Chest X-ray:
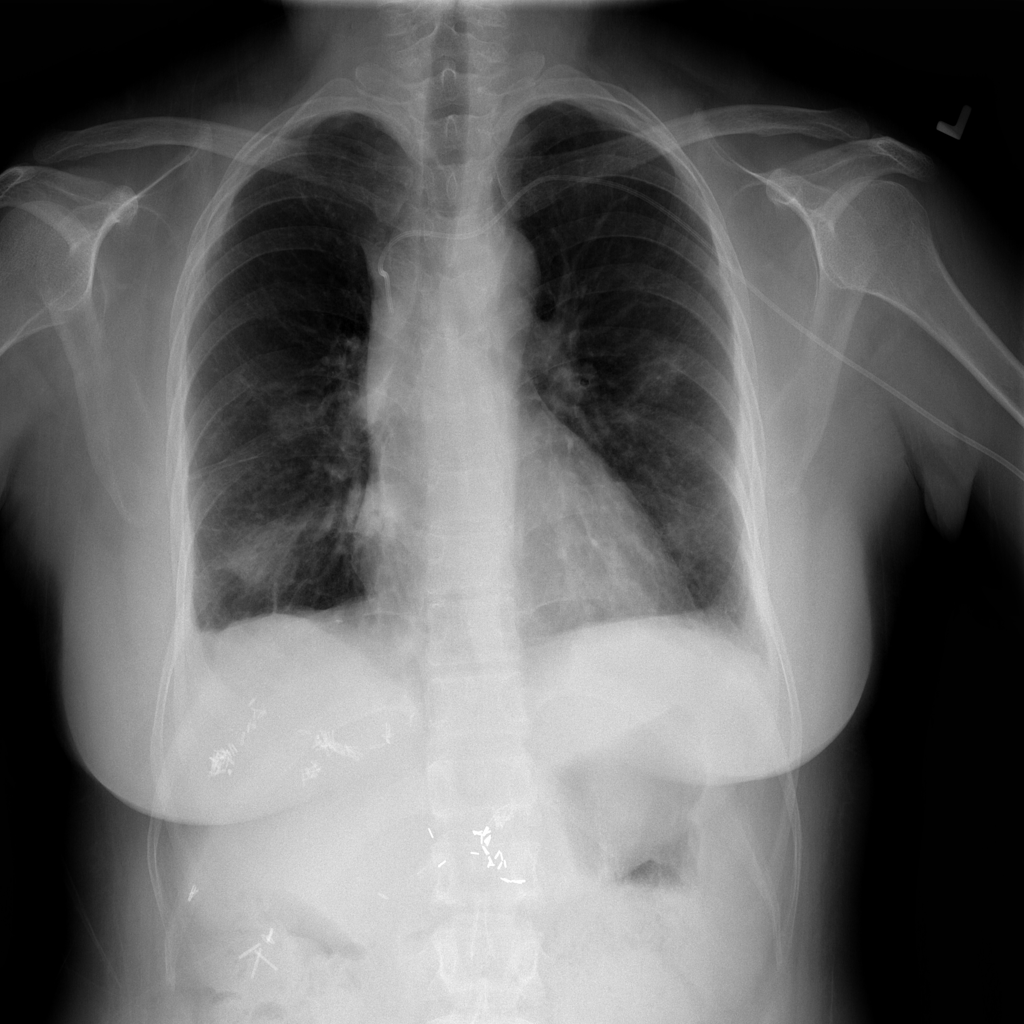
Findings: Nodule, Consolidation, Effusion
No abnormal finding: no